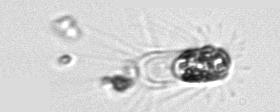
Label: Corethron_hystrix